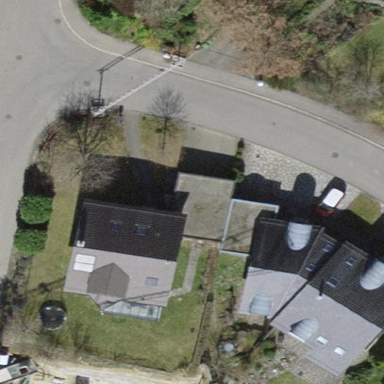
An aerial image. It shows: Gabled-roof house with tile roofing.